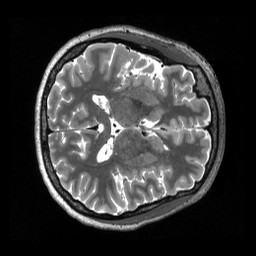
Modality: T2w
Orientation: axial
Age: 34
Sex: female
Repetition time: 3.2 s
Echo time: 0.563 s